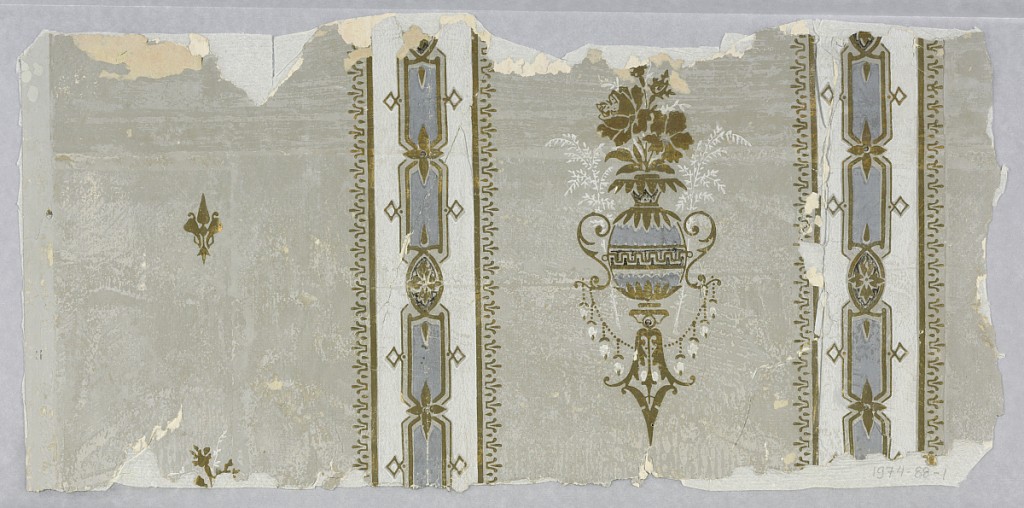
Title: The Mary Leuly Stafford Paper
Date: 1850–75
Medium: Machine-printed
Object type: Sidewall
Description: Medallion stripe paper, with gold medallions on a gray background.